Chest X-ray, PA view. Patient: 44 years old, sex F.
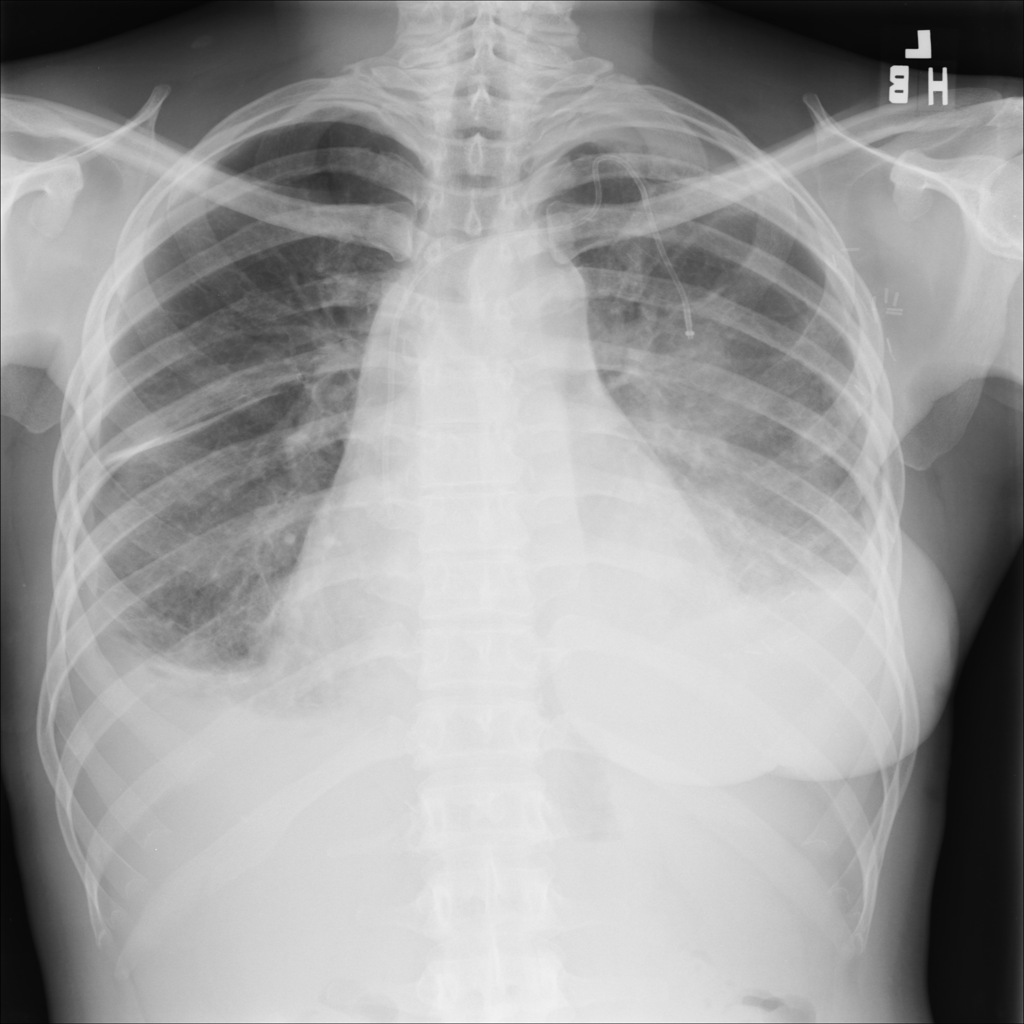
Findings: Effusion, Pleural_Thickening